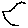
Label: bird